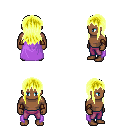
a pixel art fantasy rpg character, male body template, human, dark skin, lavender cape, magenta pants, gold unkempt hairstyle, cloth bracers, four views (front, back, left, right), 2x2 character sprite sheet, small pixel art, hard edges, no anti-aliasing